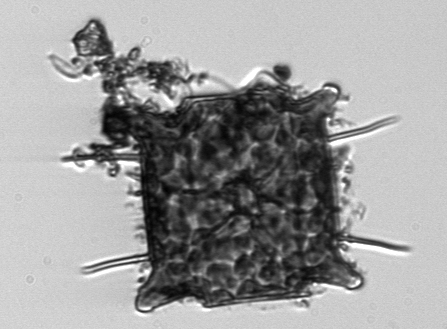
Label: Odontella